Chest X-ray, PA view. Patient: 55 years old, sex M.
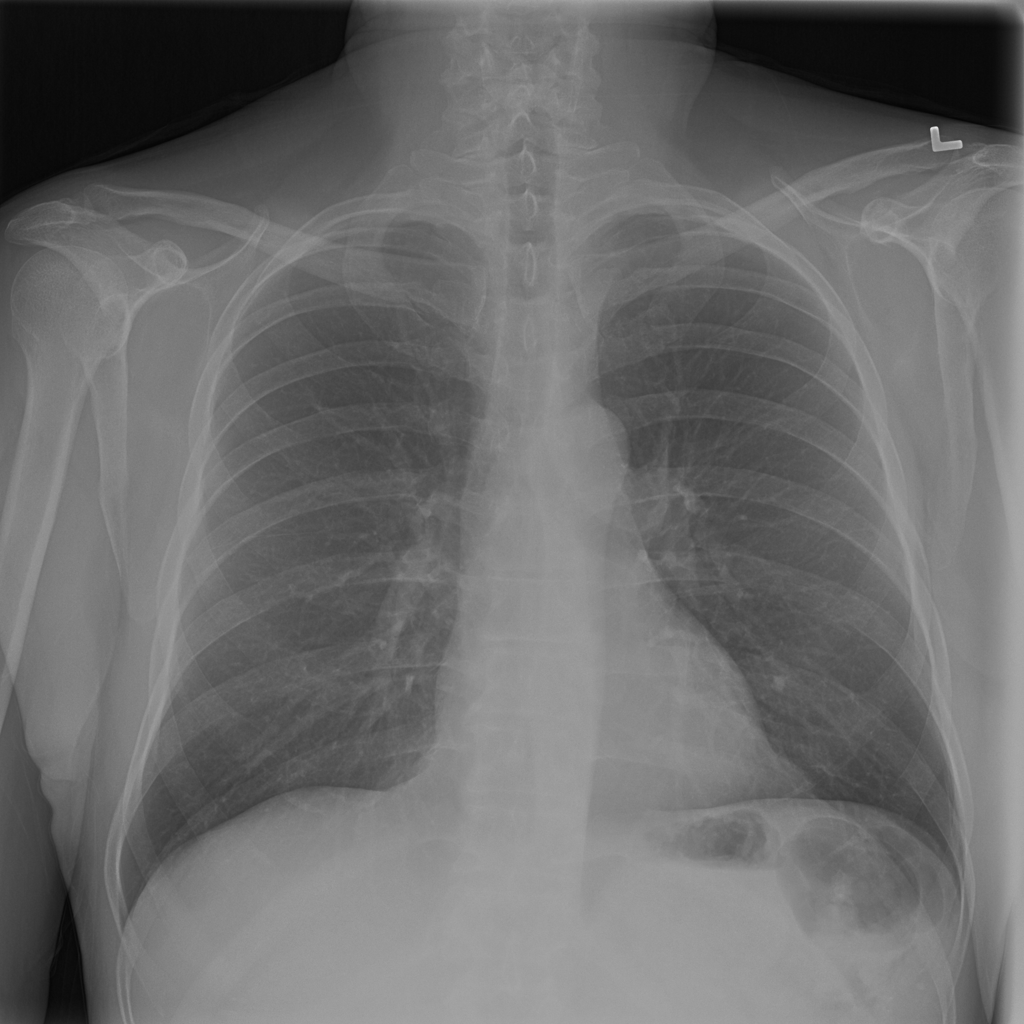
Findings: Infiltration